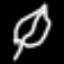
Label: leaf